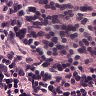
Metastatic tissue present: no